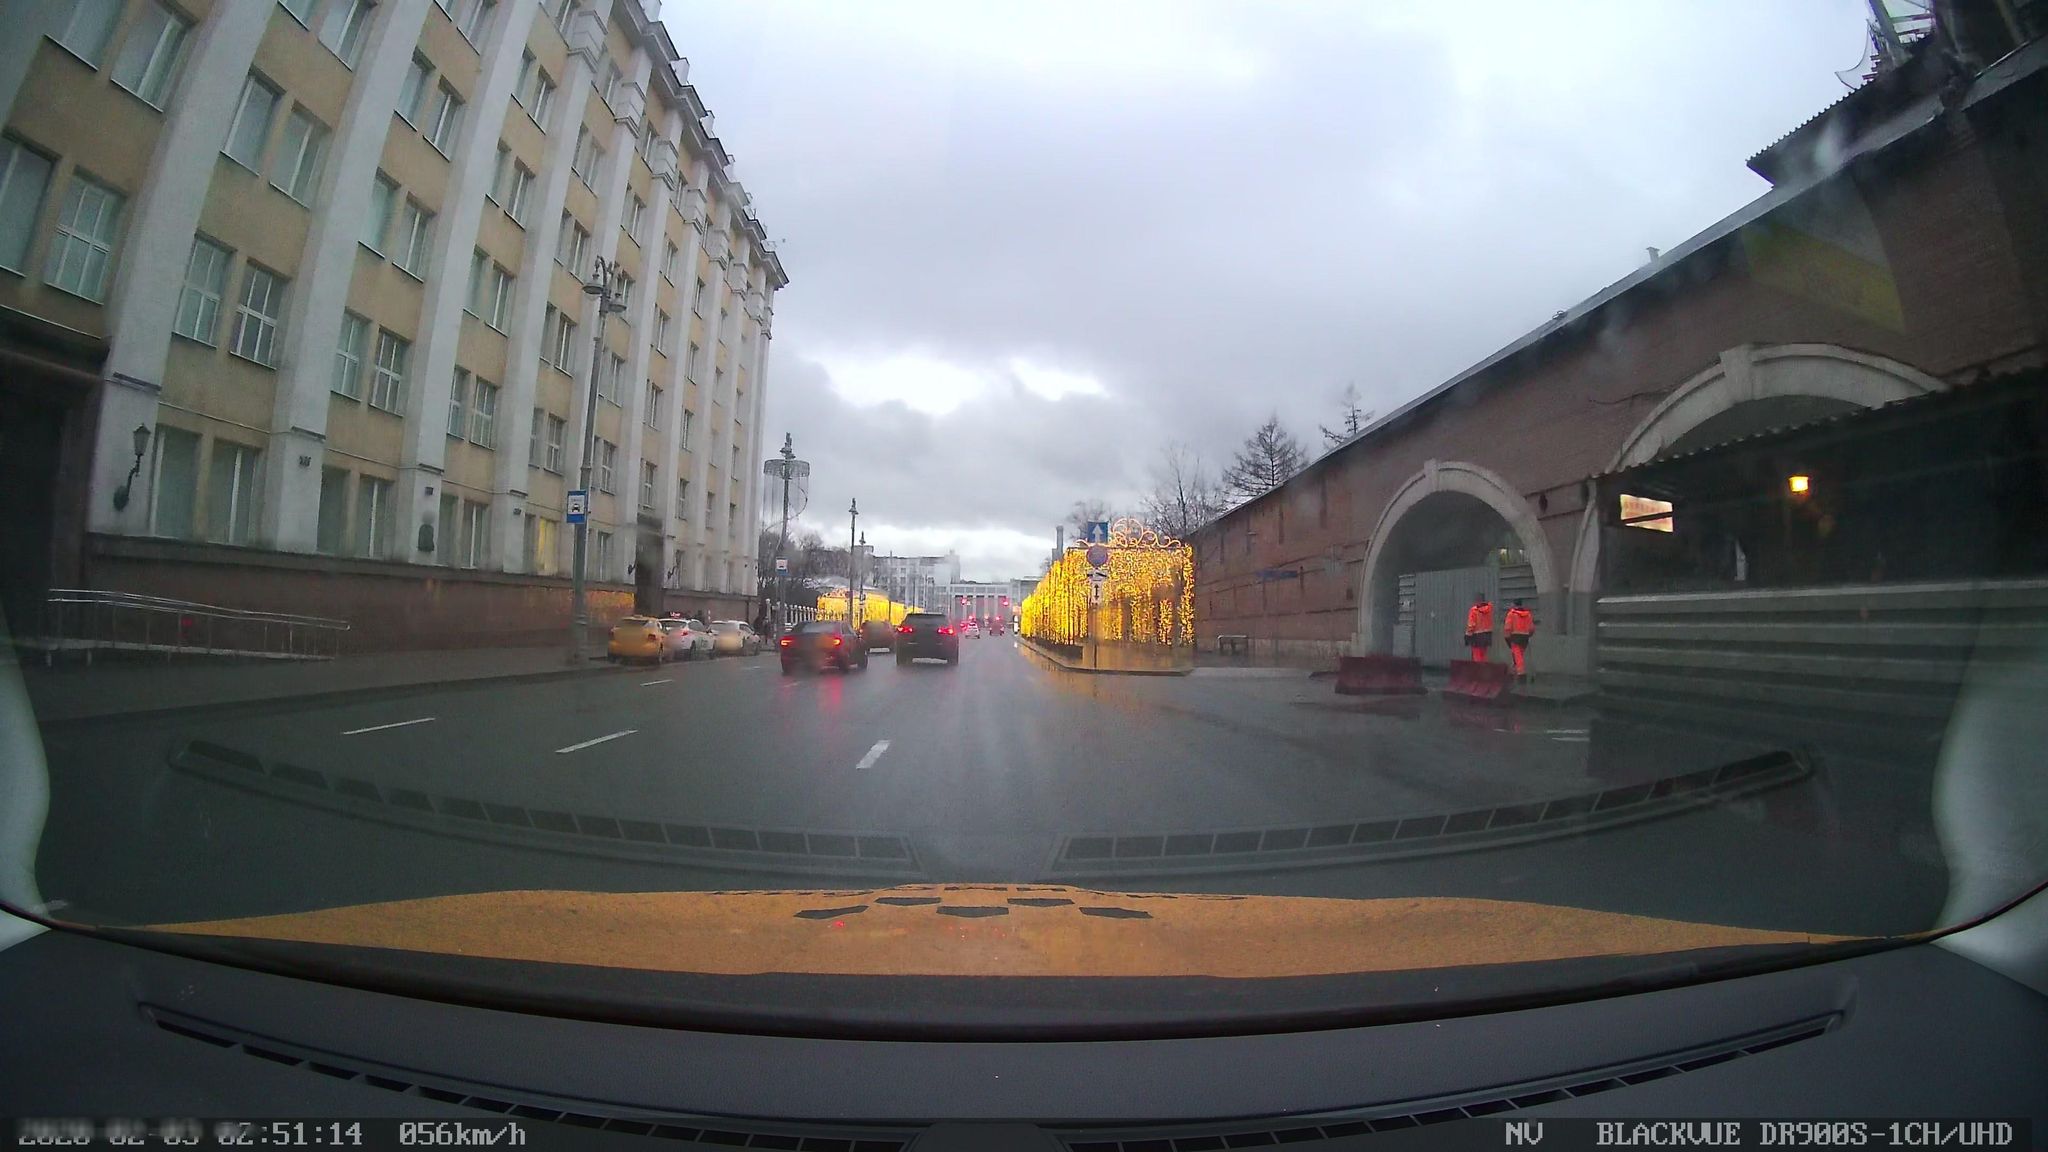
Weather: cloudy
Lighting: dusk/dawn
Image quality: good
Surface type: driving surface
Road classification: primary
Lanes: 4
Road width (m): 3
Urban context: urban centre
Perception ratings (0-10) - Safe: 1.12, Lively: 7.1, Beautiful: 4.8, Boring: 2.38, Depressing: 0.97, Wealthy: 4.57